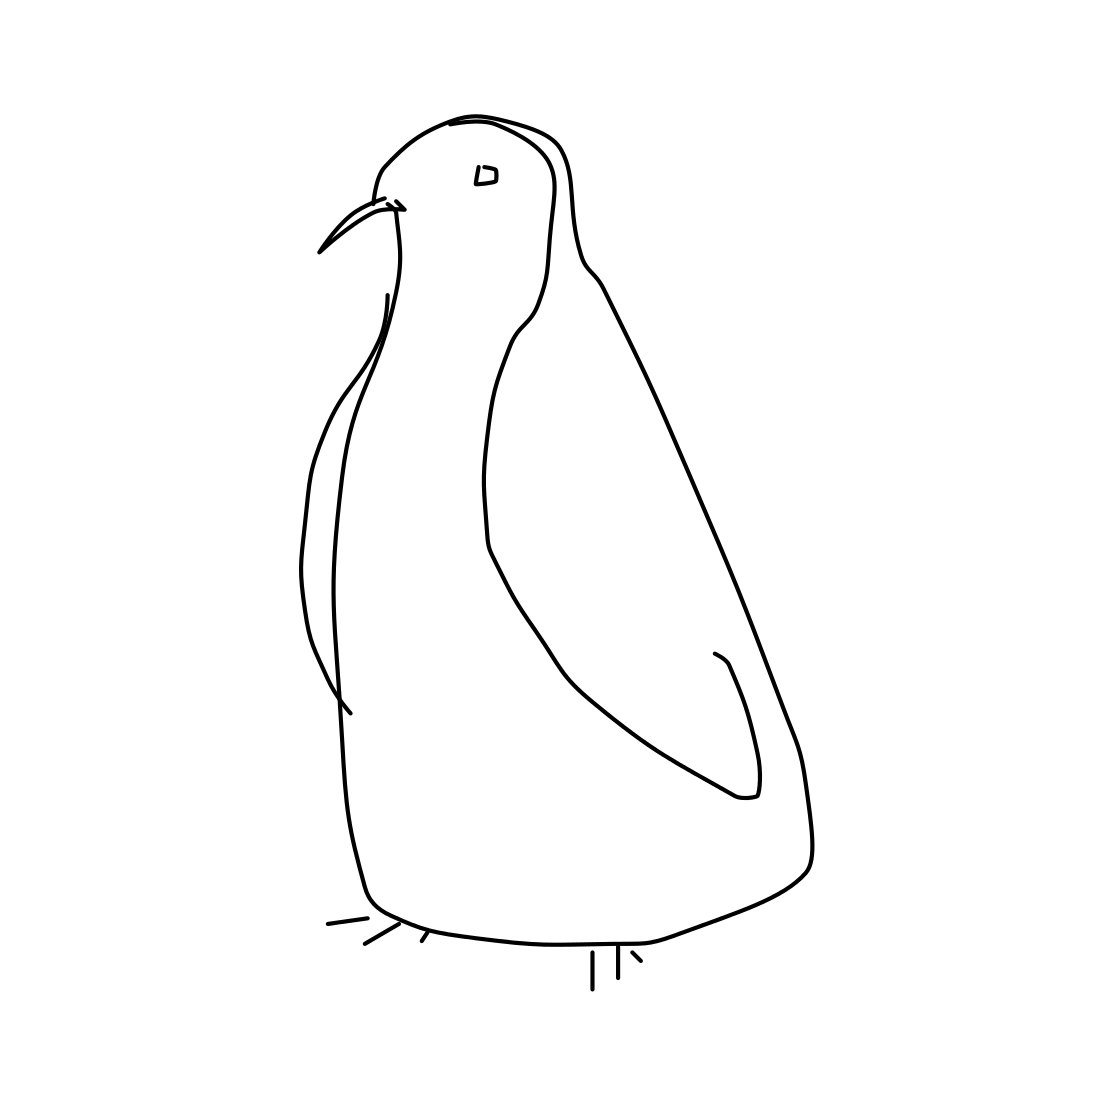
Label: penguin